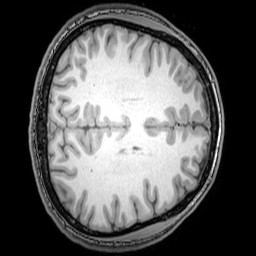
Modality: T1w
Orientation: axial
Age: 25
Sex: male
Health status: healthy
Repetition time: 0.081 s
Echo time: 0.037 s